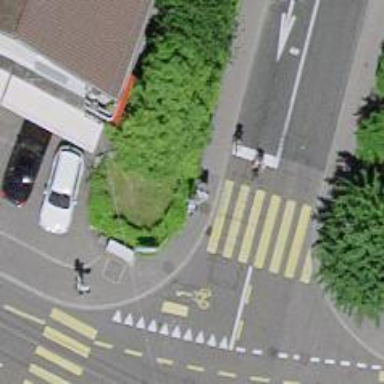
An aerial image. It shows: Kerb barrier.